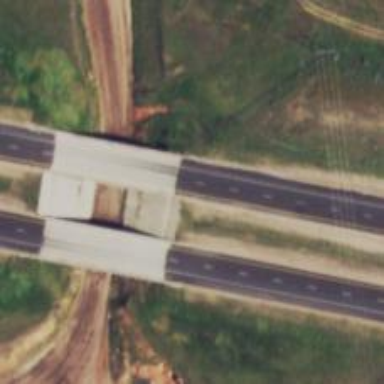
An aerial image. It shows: Motorway bridge with asphalt surface.